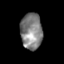
Tissue: skin
Cell type: Epithelial cells
Senescence score: 0.205
Nuclear area (px): 774
Mean DAPI intensity: 129.39